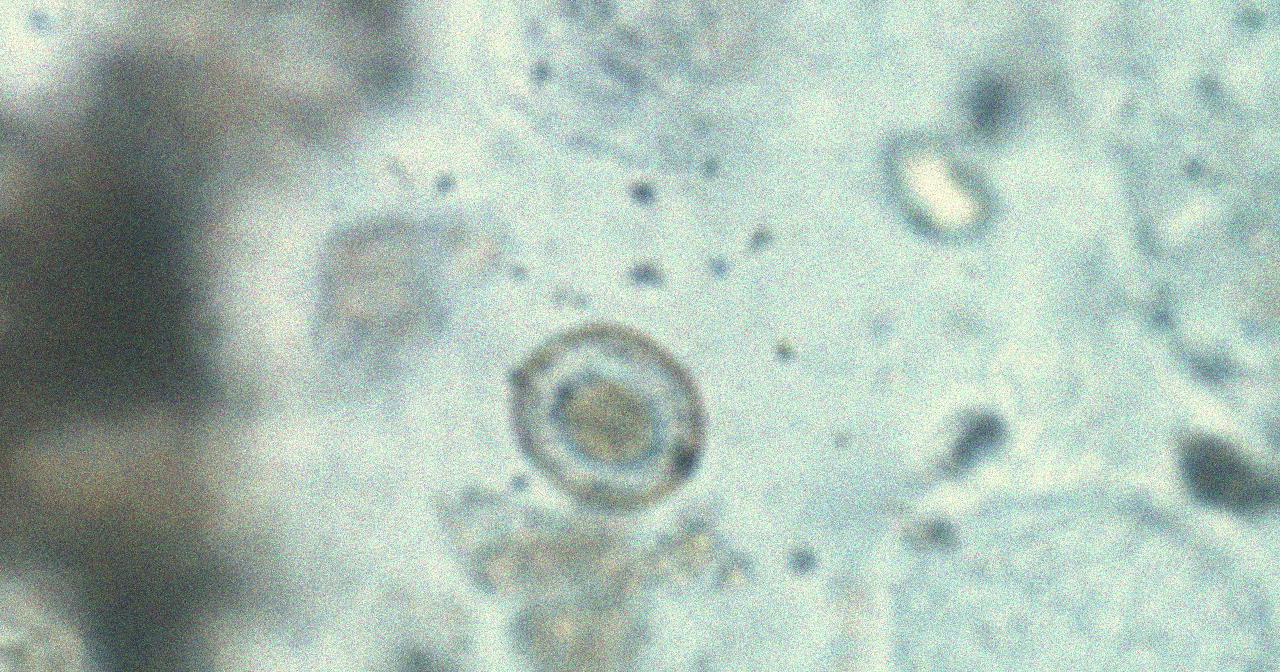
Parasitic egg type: Hymenolepis nana